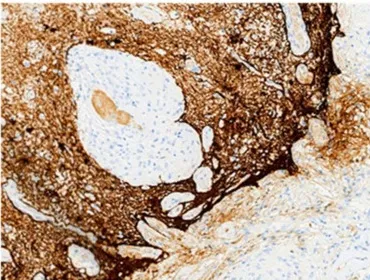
But lack immunoreactivity for GFAP H&E staining: A x 40; B x 100.
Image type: pathology (immunostaining)